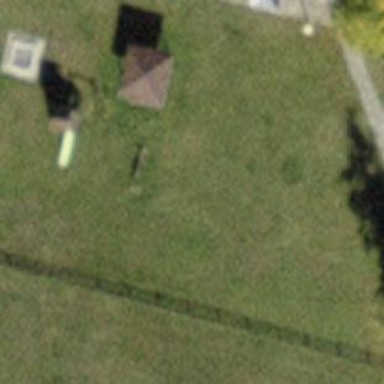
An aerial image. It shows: Playground on grassy land.